Question: I'm working on creating a DataTable from a given xml file. I've looked at other resources and similar questions but still get stuck in the same place. I want to populate a table based on my xml input file so it can look something like this:
I have got it to the point where I insert the DataColumns correctly and the no. of rows are based on the number of 'row_no' My issue arises when trying to add the values from the elements in 'bomrow' I'm not sure how I would populate these rows, I keep getting just one column either separated in the column sections or row sections. Heres my code so far:
'''
using System;
using System.Collections.Generic;
using System.Data;
using System.Linq;
using System.Xml;
using System.Xml.Linq;
class Program
{
static IEnumerable<XElement> headerLabels(string xmlFile)
{
using (XmlReader reader = XmlReader.Create(xmlFile))
{
reader.MoveToContent();
while (!reader.EOF)
{
if (reader.NodeType == XmlNodeType.Element && reader.Name == "bomcol")
{
XElement el = XElement.ReadFrom(reader) as XElement;
if (el != null)
yield return el;
}
else
reader.Read();
}
}
}
static IEnumerable<XElement> rowValues(string xmlFile)
{
using (XmlReader reader = XmlReader.Create(xmlFile))
{
reader.MoveToContent();
while (!reader.EOF)
{
if (reader.NodeType == XmlNodeType.Element && reader.Name == "bomcell")
{
XElement el = XElement.ReadFrom(reader) as XElement;
if (el != null)
yield return el;
}
else
reader.Read();
}
}
}
static IEnumerable<XElement> rowNums(string xmlFile)
{
using (XmlReader reader = XmlReader.Create(xmlFile))
{
reader.MoveToContent();
while (!reader.EOF)
{
if (reader.NodeType == XmlNodeType.Element && reader.Name == "bomrow")
{
XElement el = XElement.ReadFrom(reader) as XElement;
if (el != null)
yield return el;
}
else
reader.Read();
}
}
}
static void Main(string[] args)
{
DataTable dt = new DataTable();
string xmlFile = @"new.xml";
for (int i = 0; i <= 4; i++)
{
IEnumerable<String> colHeaders =
from el in headerLabels(xmlFile)
where (int)el.Attribute("col_no") == i
select (String)el.Attribute("name");
foreach (String header in colHeaders)
{
dt.Columns.Add(header).ToString();
}
}
Console.WriteLine("Rows: " + dt.Rows.Count);
Console.WriteLine("Cols: " + dt.Columns.Count);
DataColumnCollection cols = dt.Columns;
foreach (DataColumn col in cols)
{
Console.Write(col.ColumnName + " ");
}
Console.WriteLine();
IEnumerable<String> rows =
from el in rowNums(xmlFile)
where (int)el.Attribute("row_no") >= 0
select (String)el.Attribute("row_no");
foreach (String row_n in rows)
{
DataRow rws = dt.Rows.Add(); //.Add(DATA Values)
}
List<string> rowVals = new List<string>();
foreach (DataRow dtRow in dt.Rows)
{
}
Console.WriteLine("Rows: " + dt.Rows.Count);
Console.WriteLine("Cols: " + dt.Columns.Count);
Console.WriteLine();
Console.ReadLine();
}
}
'''
Here is the sample xml I'm using:
'''
<xml>
<transactions>
<transaction>
<bom>
<bomheader>
<bomcol alignment="center" col_no="0" name="ITEM NO."/>
<bomcol alignment="center" col_no="1" name="ITEMCODE"/>
<bomcol alignment="center" col_no="2" name="PARTNUMBER"/>
<bomcol alignment="center" col_no="3" name="DESCRIPTION"/>
<bomcol alignment="center" col_no="4" name=" QTY."/>
</bomheader>
<bomrow document_id="32" path="\PARTS" row_no="0">
<bomcell col_no="0" value="1"/>
<bomcell col_no="1" value="201"/>
<bomcell col_no="2" value="75"/>
<bomcell col_no="3" value="MEMBER"/>
<bomcell col_no="4" value="2"/>
</bomrow>
<bomrow document_id="35" path="\PARTS" row_no="1">
<bomcell col_no="0" value="2"/>
<bomcell col_no="1" value="205"/>
<bomcell col_no="2" value="75-LH"/>
<bomcell col_no="3" value="MEMBER LEFT HAND"/>
<bomcell col_no="4" value="1"/>
</bomrow>
<bomrow document_id="30" path="\PARTS" row_no="2">
<bomcell col_no="0" value="3"/>
<bomcell col_no="1" value="200"/>
<bomcell col_no="2" value="01AB"/>
<bomcell col_no="3" value="FRAME"/>
<bomcell col_no="4" value="1"/>
</bomrow>
</bom>
</transaction>
</transactions>
</xml>
'''
All help (or resources) is appreciated!
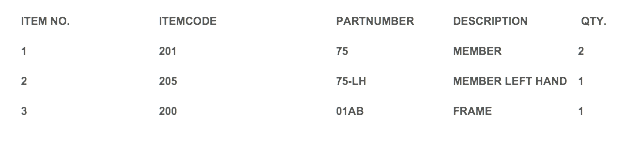
Answer: Try xml linq :
'''
using System;
using System.Collections.Generic;
using System.Linq;
using System.Text;
using System.Xml;
using System.Xml.Linq;
using System.Data;
namespace ConsoleApplication1
{
class Program
{
const string FILENAME = @"c: emp est.xml";
static void Main(string[] args)
{
DataTable dt = new DataTable();
dt.Columns.Add("ITEM NO.", typeof(int));
dt.Columns.Add("ITEMCODE", typeof(string));
dt.Columns.Add("PARTNUMBER.", typeof(string));
dt.Columns.Add("DESCRIPTION", typeof(string));
dt.Columns.Add("QTY.", typeof(int));
XDocument doc = XDocument.Load(FILENAME);
foreach (XElement bomrow in doc.Descendants("bomrow"))
{
dt.Rows.Add(new object[] {
bomrow.Elements("bomcell").Where(x => (int)x.Attribute("col_no") == 0).FirstOrDefault() == null ?
null : (int?)bomrow.Elements("bomcell").Where(x => (int)x.Attribute("col_no") == 0).FirstOrDefault().Attribute("value"),
bomrow.Elements("bomcell").Where(x => (int)x.Attribute("col_no") == 1).FirstOrDefault() == null ?
null : (string)bomrow.Elements("bomcell").Where(x => (int)x.Attribute("col_no") == 1).FirstOrDefault().Attribute("value"),
bomrow.Elements("bomcell").Where(x => (int)x.Attribute("col_no") == 2).FirstOrDefault() == null ?
null : (string)bomrow.Elements("bomcell").Where(x => (int)x.Attribute("col_no") == 2).FirstOrDefault().Attribute("value"),
bomrow.Elements("bomcell").Where(x => (int)x.Attribute("col_no") == 3).FirstOrDefault() == null ?
null : (string)bomrow.Elements("bomcell").Where(x => (int)x.Attribute("col_no") == 3).FirstOrDefault().Attribute("value"),
bomrow.Elements("bomcell").Where(x => (int)x.Attribute("col_no") == 4).FirstOrDefault() == null ?
null : (int?)bomrow.Elements("bomcell").Where(x => (int)x.Attribute("col_no") == 4).FirstOrDefault().Attribute("value")
});
}
}
}
}
'''